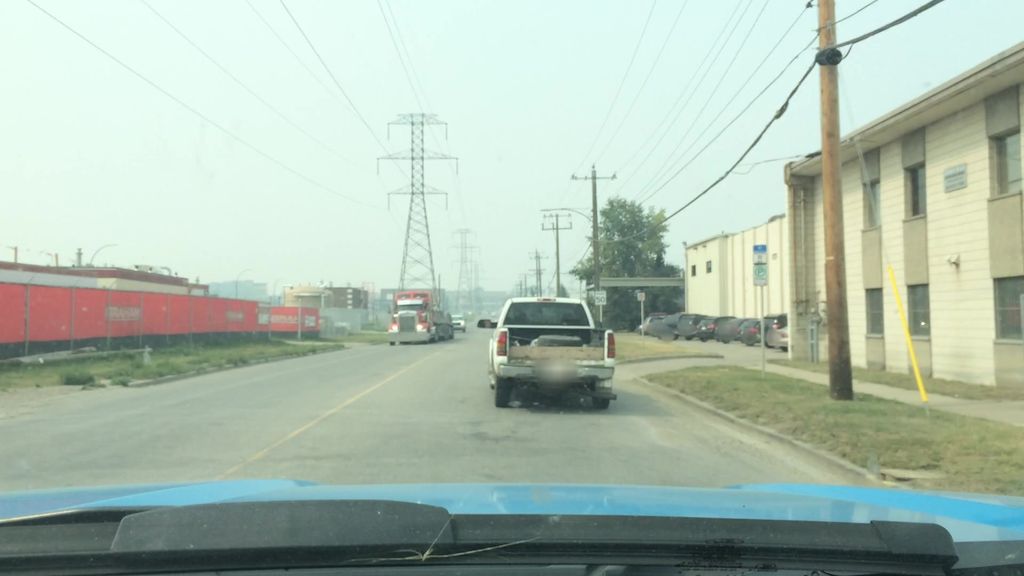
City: calgary